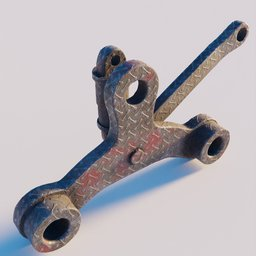
Label: mechanical